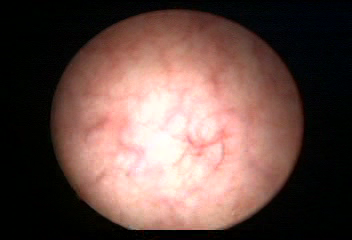
Modality: WLC
Class: Normal mucosa
Bladder cancer association: No